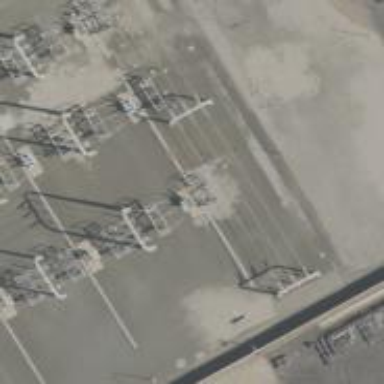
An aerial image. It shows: Switch used for power control.